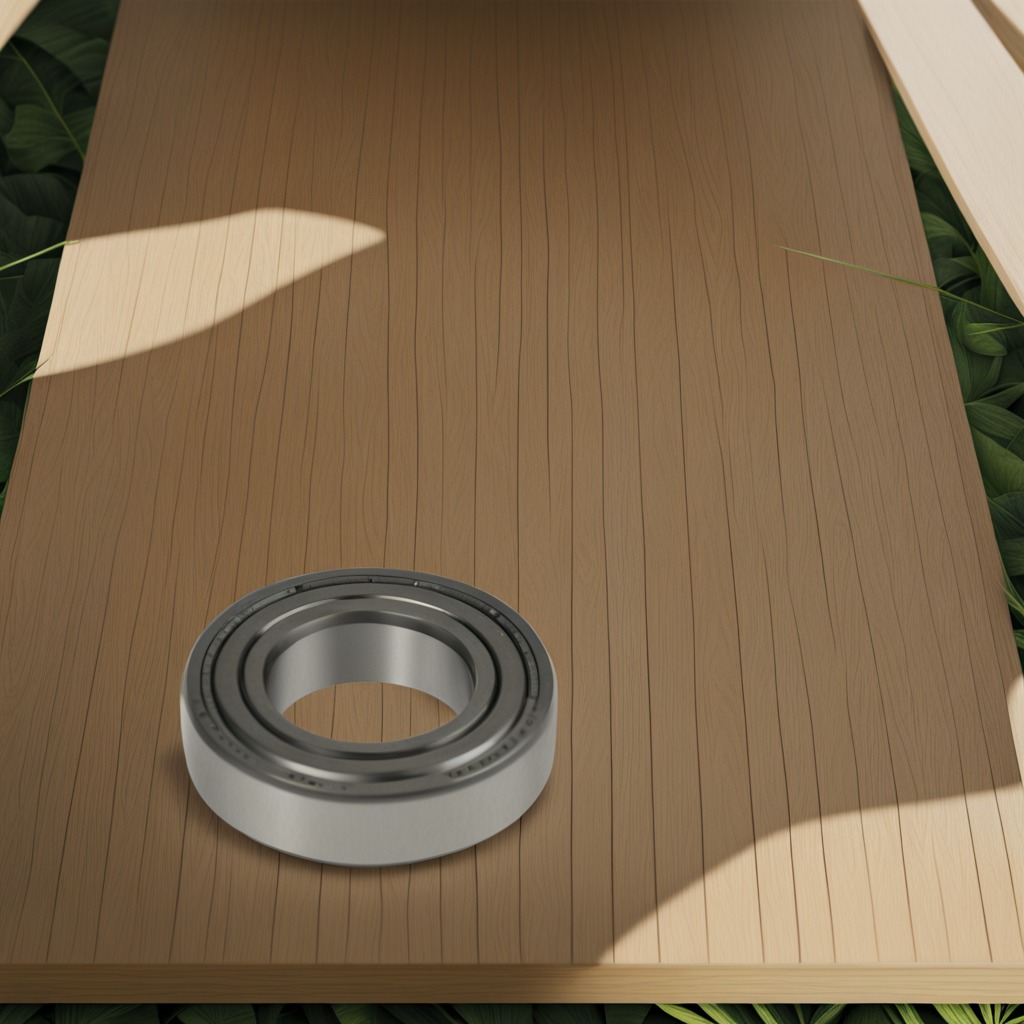
A metal ball bearing is lying on a wooden table.